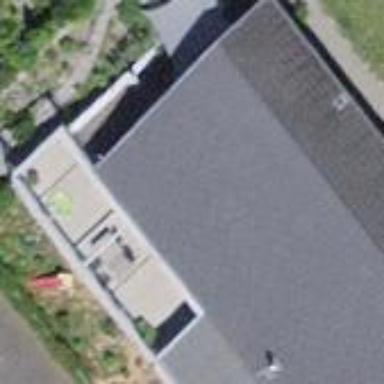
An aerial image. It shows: Residential building with saltbox roof shape.